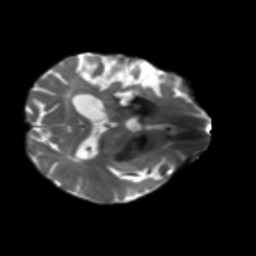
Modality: T2w
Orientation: axial
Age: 75
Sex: female
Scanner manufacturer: siemens
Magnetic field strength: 3 T
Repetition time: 5.25 s
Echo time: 0.08 s